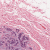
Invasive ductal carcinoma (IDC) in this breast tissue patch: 1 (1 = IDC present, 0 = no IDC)